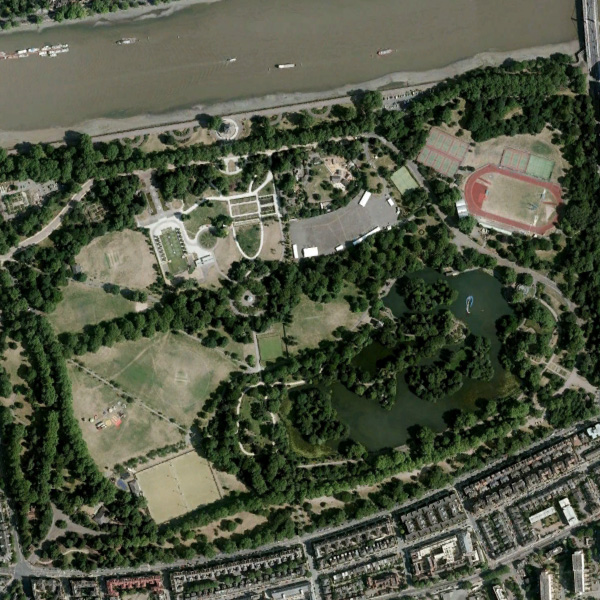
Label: Park